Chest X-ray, AP view. Patient: 48 years old, sex F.
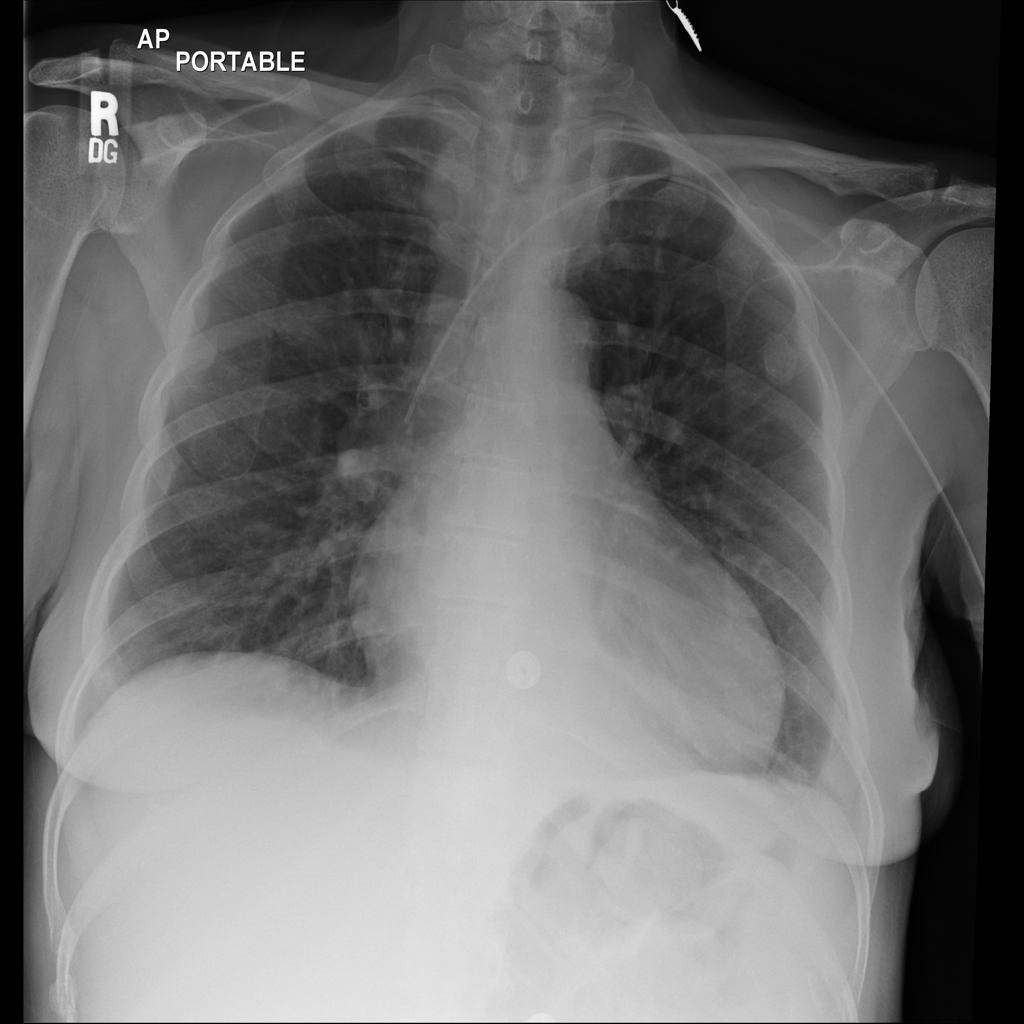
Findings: No Finding